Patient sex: F
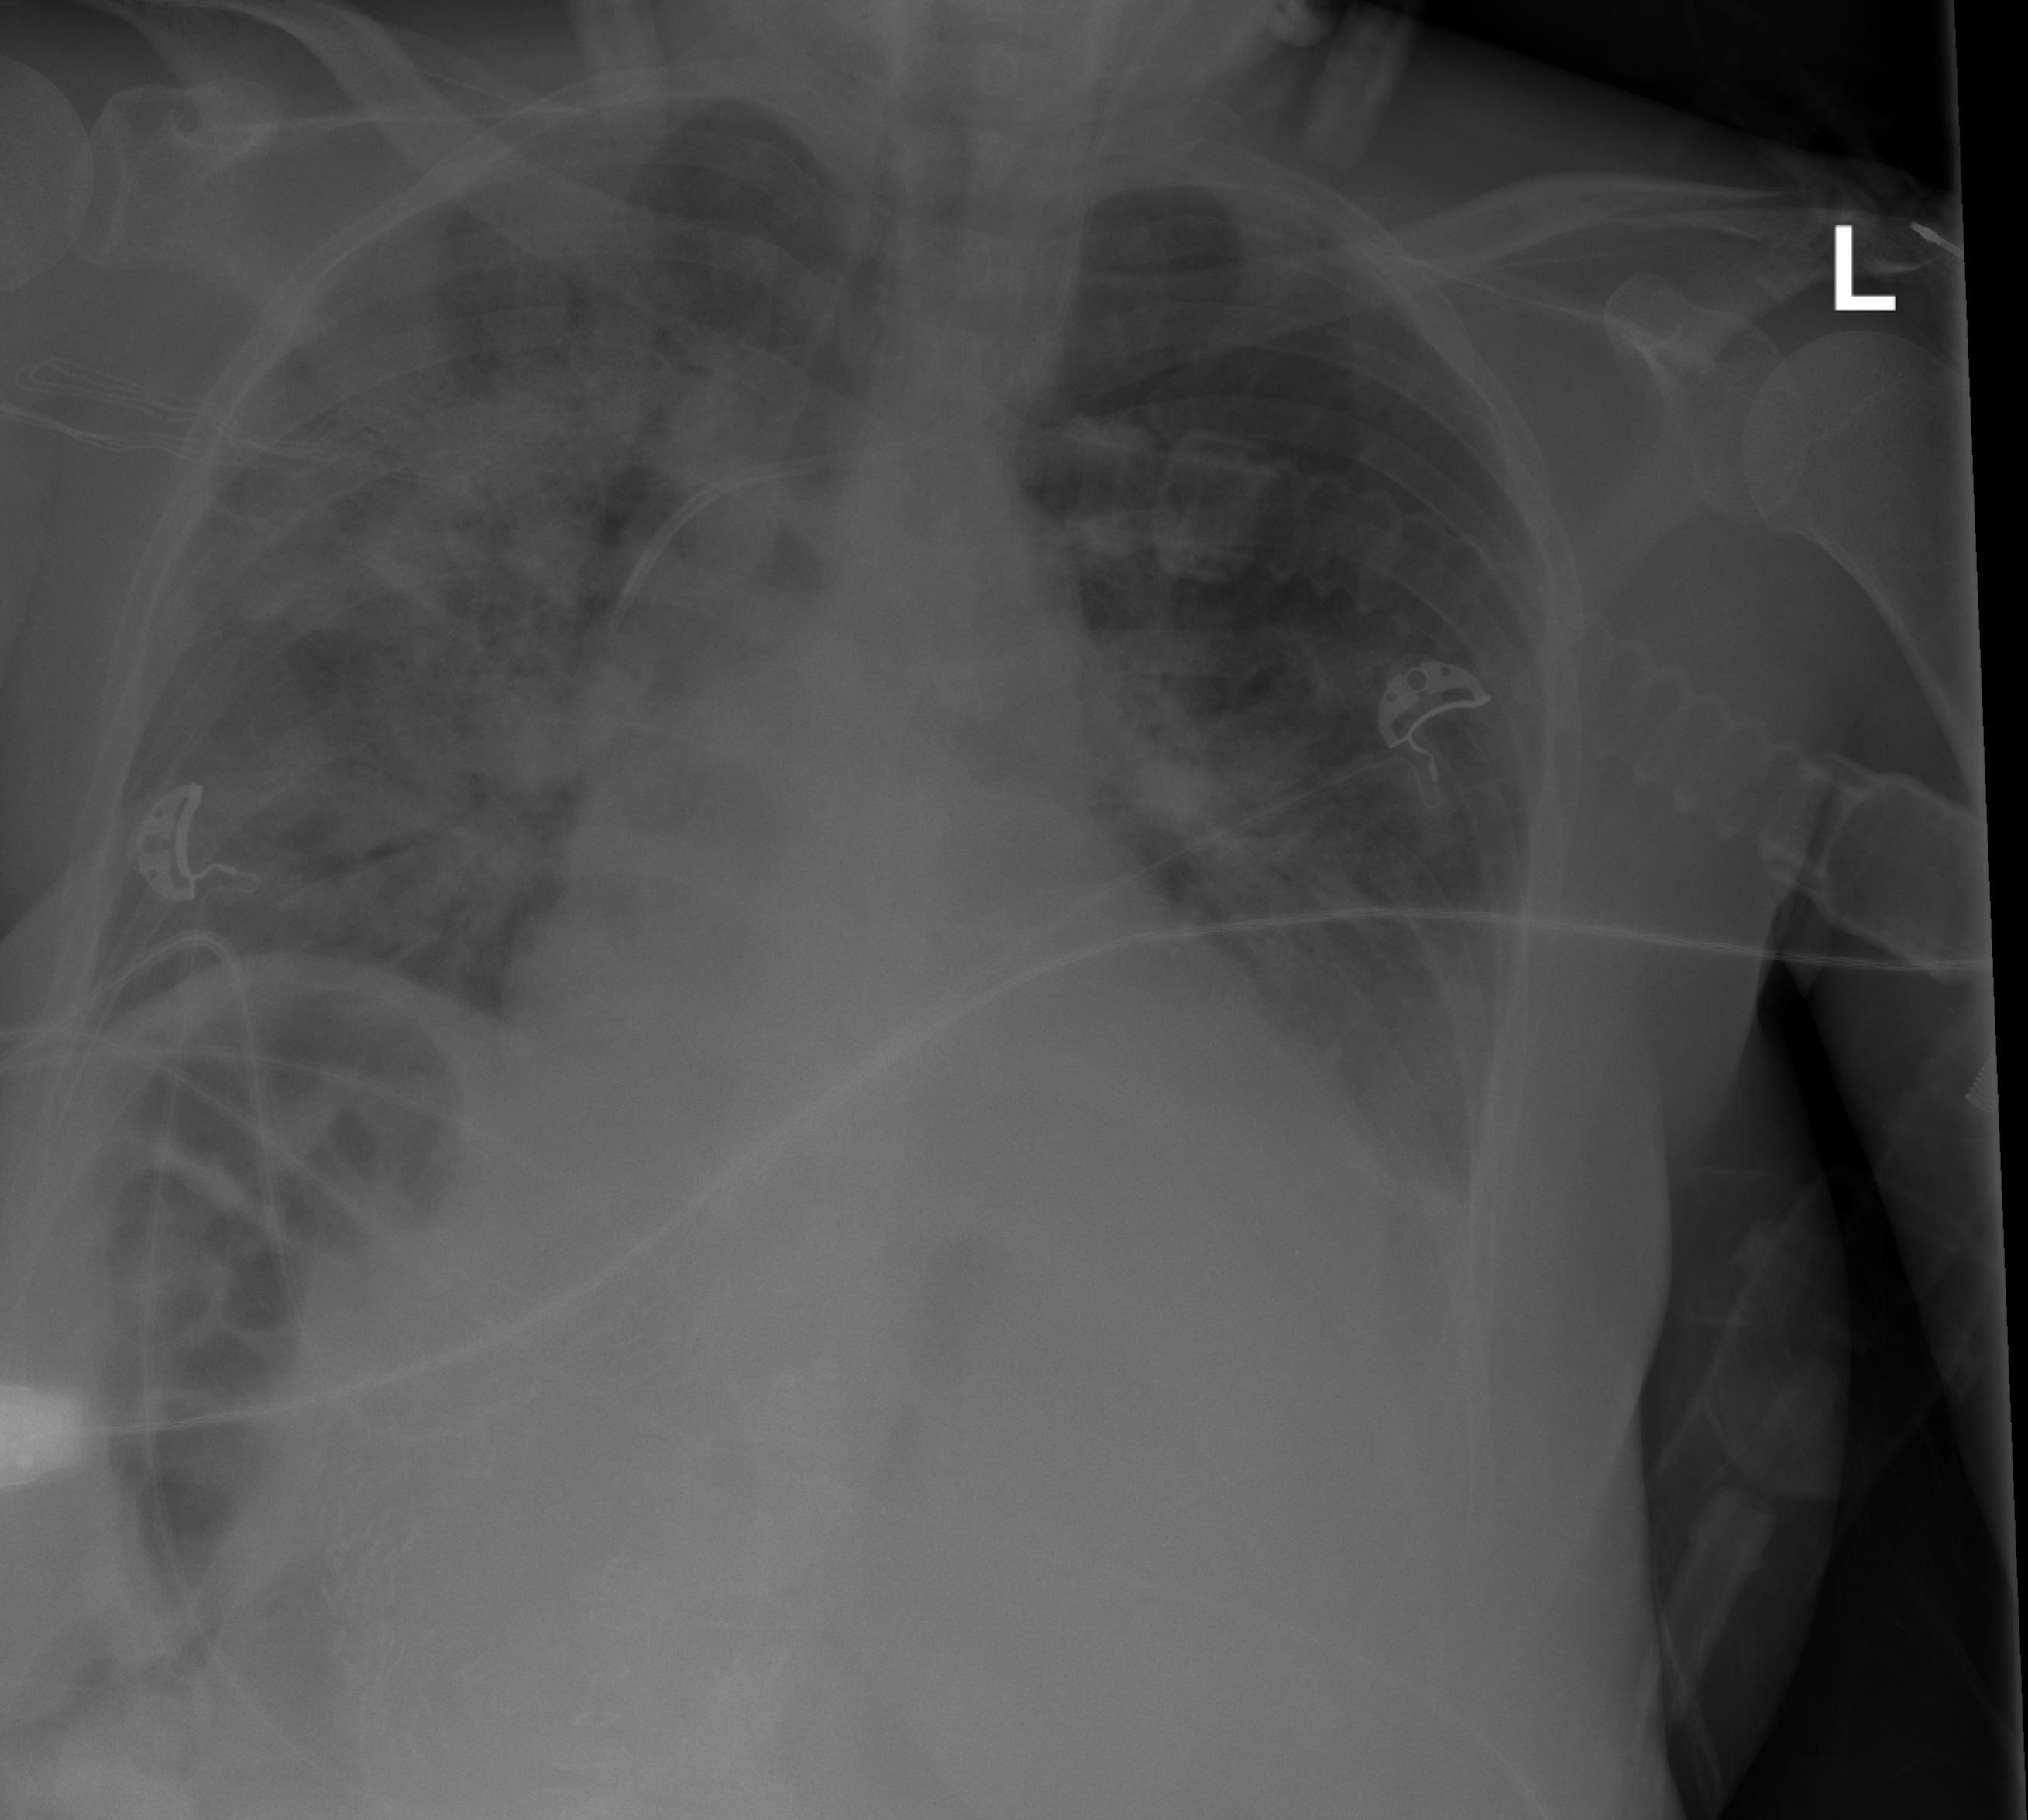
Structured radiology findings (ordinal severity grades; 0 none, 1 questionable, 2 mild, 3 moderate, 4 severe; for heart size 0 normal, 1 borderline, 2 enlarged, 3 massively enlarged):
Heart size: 2
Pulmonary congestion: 2
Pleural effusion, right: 0
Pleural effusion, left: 2
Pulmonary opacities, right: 3
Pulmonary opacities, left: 2
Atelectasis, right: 2
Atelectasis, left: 2